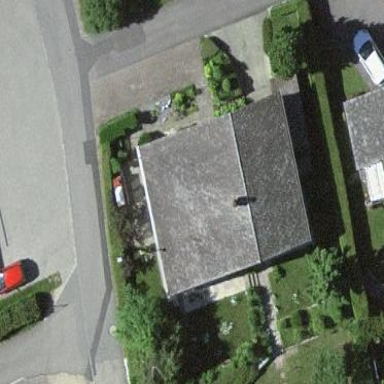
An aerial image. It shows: Residential building.